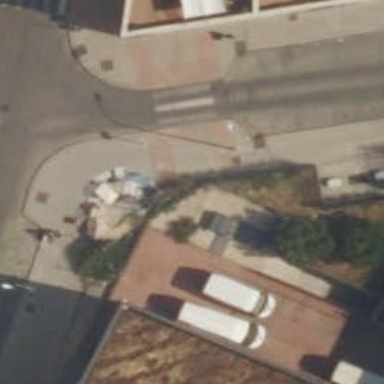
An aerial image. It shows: Sidewalk.